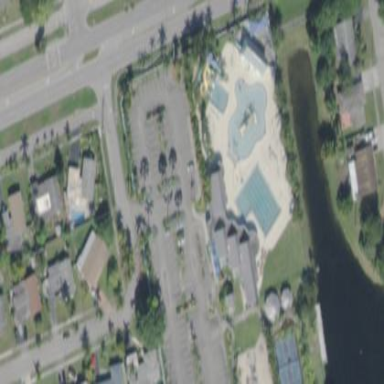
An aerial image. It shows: Water park.